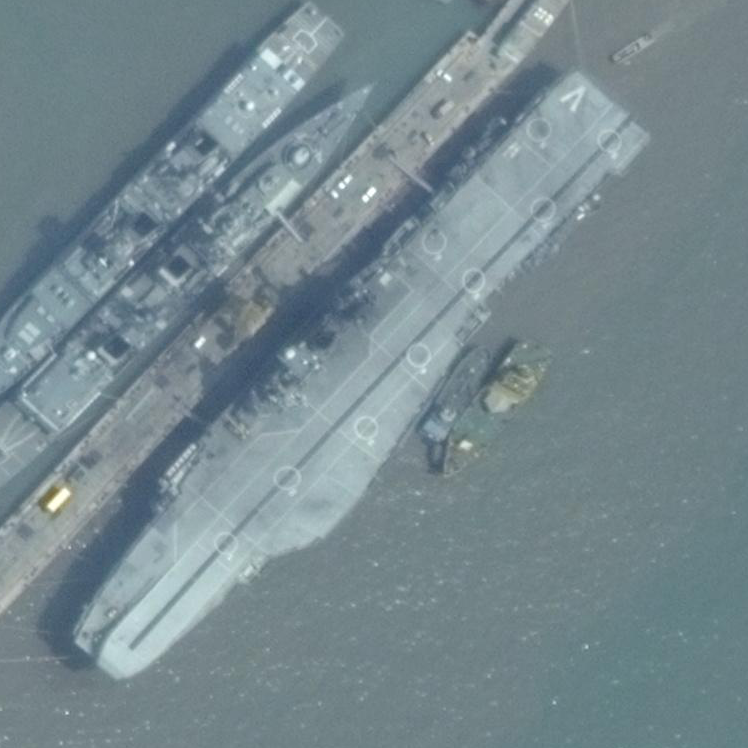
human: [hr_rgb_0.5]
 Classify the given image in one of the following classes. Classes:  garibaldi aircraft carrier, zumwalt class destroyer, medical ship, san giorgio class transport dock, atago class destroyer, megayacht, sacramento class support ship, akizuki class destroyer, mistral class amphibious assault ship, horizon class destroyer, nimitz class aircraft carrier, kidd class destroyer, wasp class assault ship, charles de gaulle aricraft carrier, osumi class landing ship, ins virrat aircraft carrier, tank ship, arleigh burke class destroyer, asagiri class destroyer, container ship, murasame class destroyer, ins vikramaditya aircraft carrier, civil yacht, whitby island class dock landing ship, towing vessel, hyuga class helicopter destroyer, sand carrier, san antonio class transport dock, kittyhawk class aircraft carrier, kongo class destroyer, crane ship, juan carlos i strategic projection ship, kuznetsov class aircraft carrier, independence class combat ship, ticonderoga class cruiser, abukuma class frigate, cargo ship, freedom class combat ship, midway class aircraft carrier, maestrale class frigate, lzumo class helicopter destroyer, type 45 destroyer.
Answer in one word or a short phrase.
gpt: INS Virrat aircraft carrier